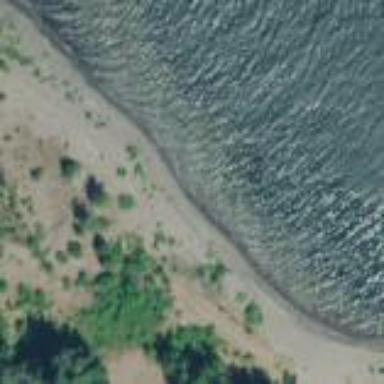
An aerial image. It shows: Scenic beach with natural beauty.